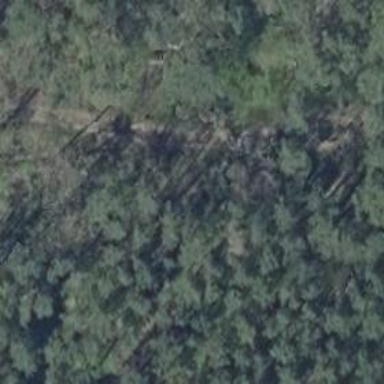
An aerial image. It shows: Abandoned railway line passing through grassy path. This area holds historical significance as former railway route.